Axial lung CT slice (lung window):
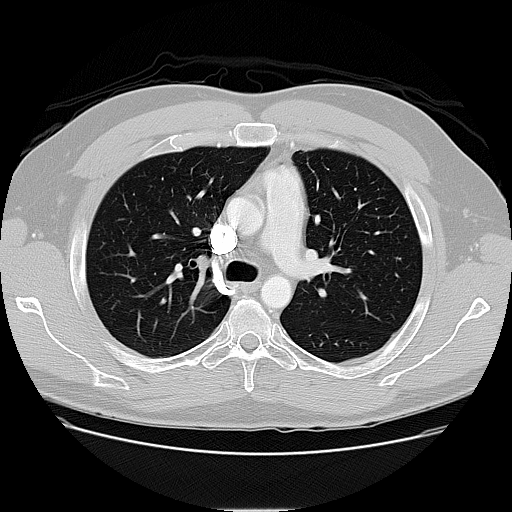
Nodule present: no